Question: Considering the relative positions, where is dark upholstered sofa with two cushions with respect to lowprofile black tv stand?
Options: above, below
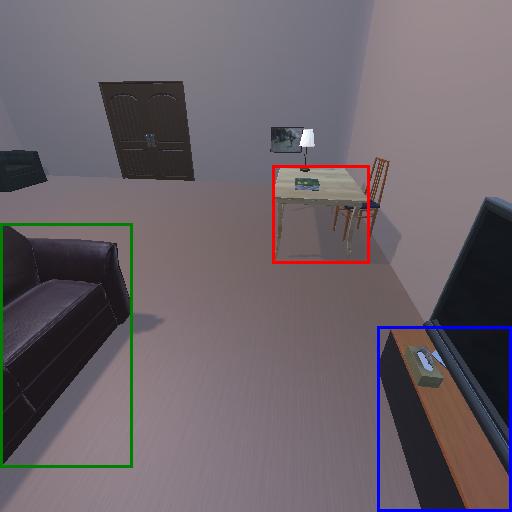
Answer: above